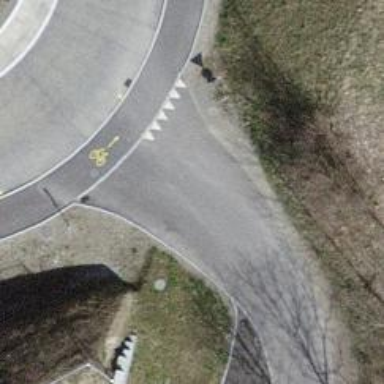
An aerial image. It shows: Road with "give way" sign.